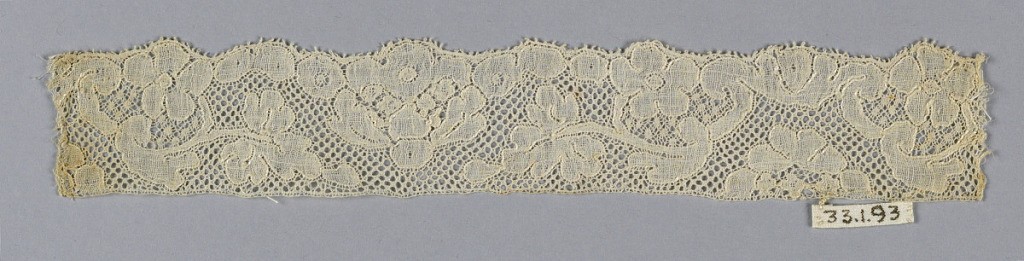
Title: Fragment
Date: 18th century
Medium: linen Technique: bobbin lace, Mechlin style with five hole ground
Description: Louis XV design; ground, ''fond à cinq trous''.